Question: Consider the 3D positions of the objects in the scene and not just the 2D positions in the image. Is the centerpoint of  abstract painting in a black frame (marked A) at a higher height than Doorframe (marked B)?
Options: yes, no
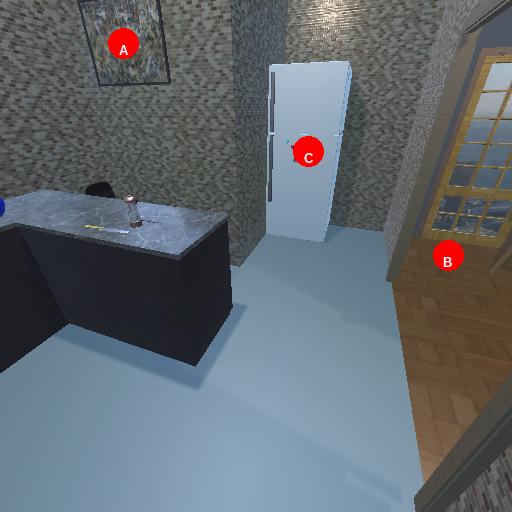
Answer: yes